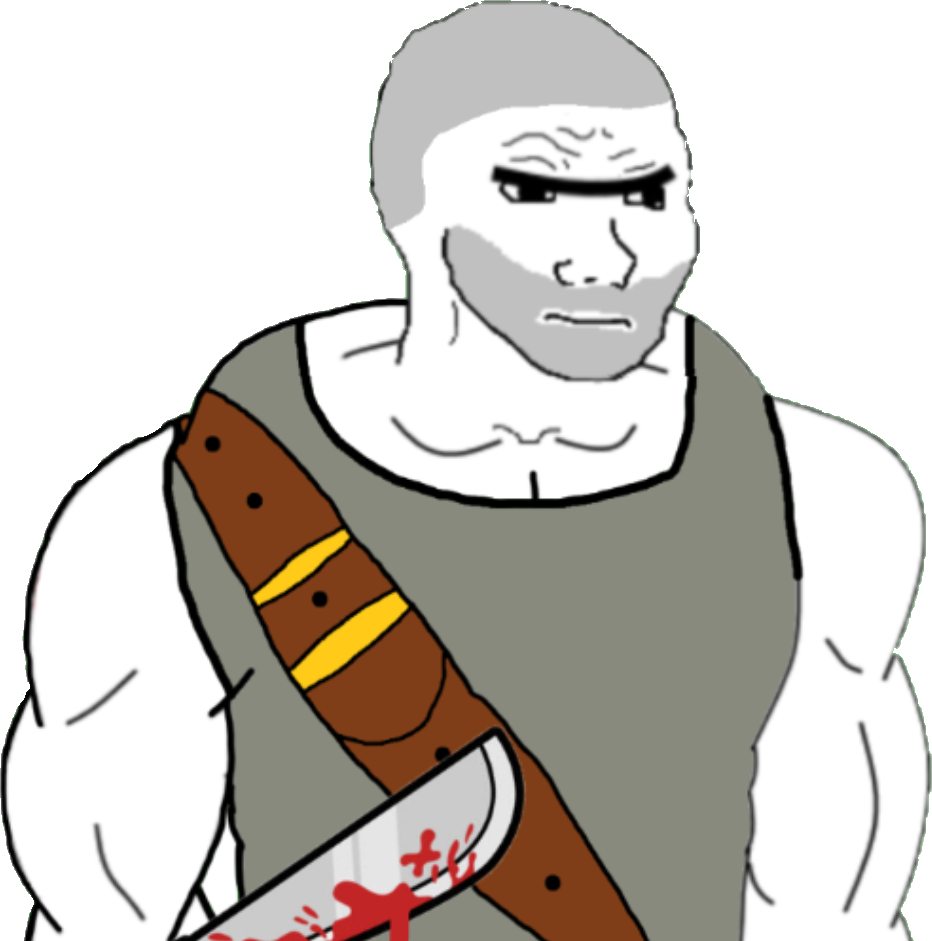
Label: 5_Stronkjak